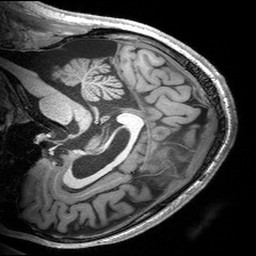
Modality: T1w
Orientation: sagittal
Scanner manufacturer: siemens
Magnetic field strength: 3 T
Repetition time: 2.53 s
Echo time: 0.00299 s